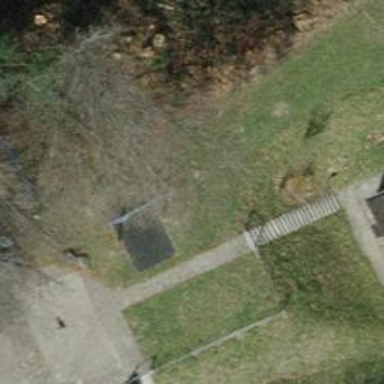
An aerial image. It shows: Road with steps.